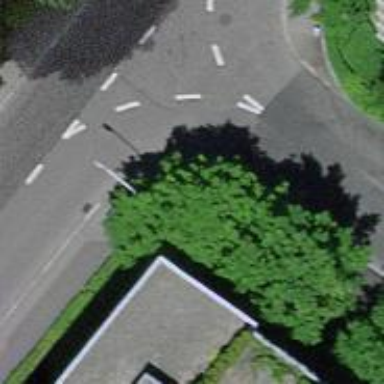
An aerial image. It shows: Kerb barrier.